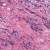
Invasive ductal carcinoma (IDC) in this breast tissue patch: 1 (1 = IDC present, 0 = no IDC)